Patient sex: M
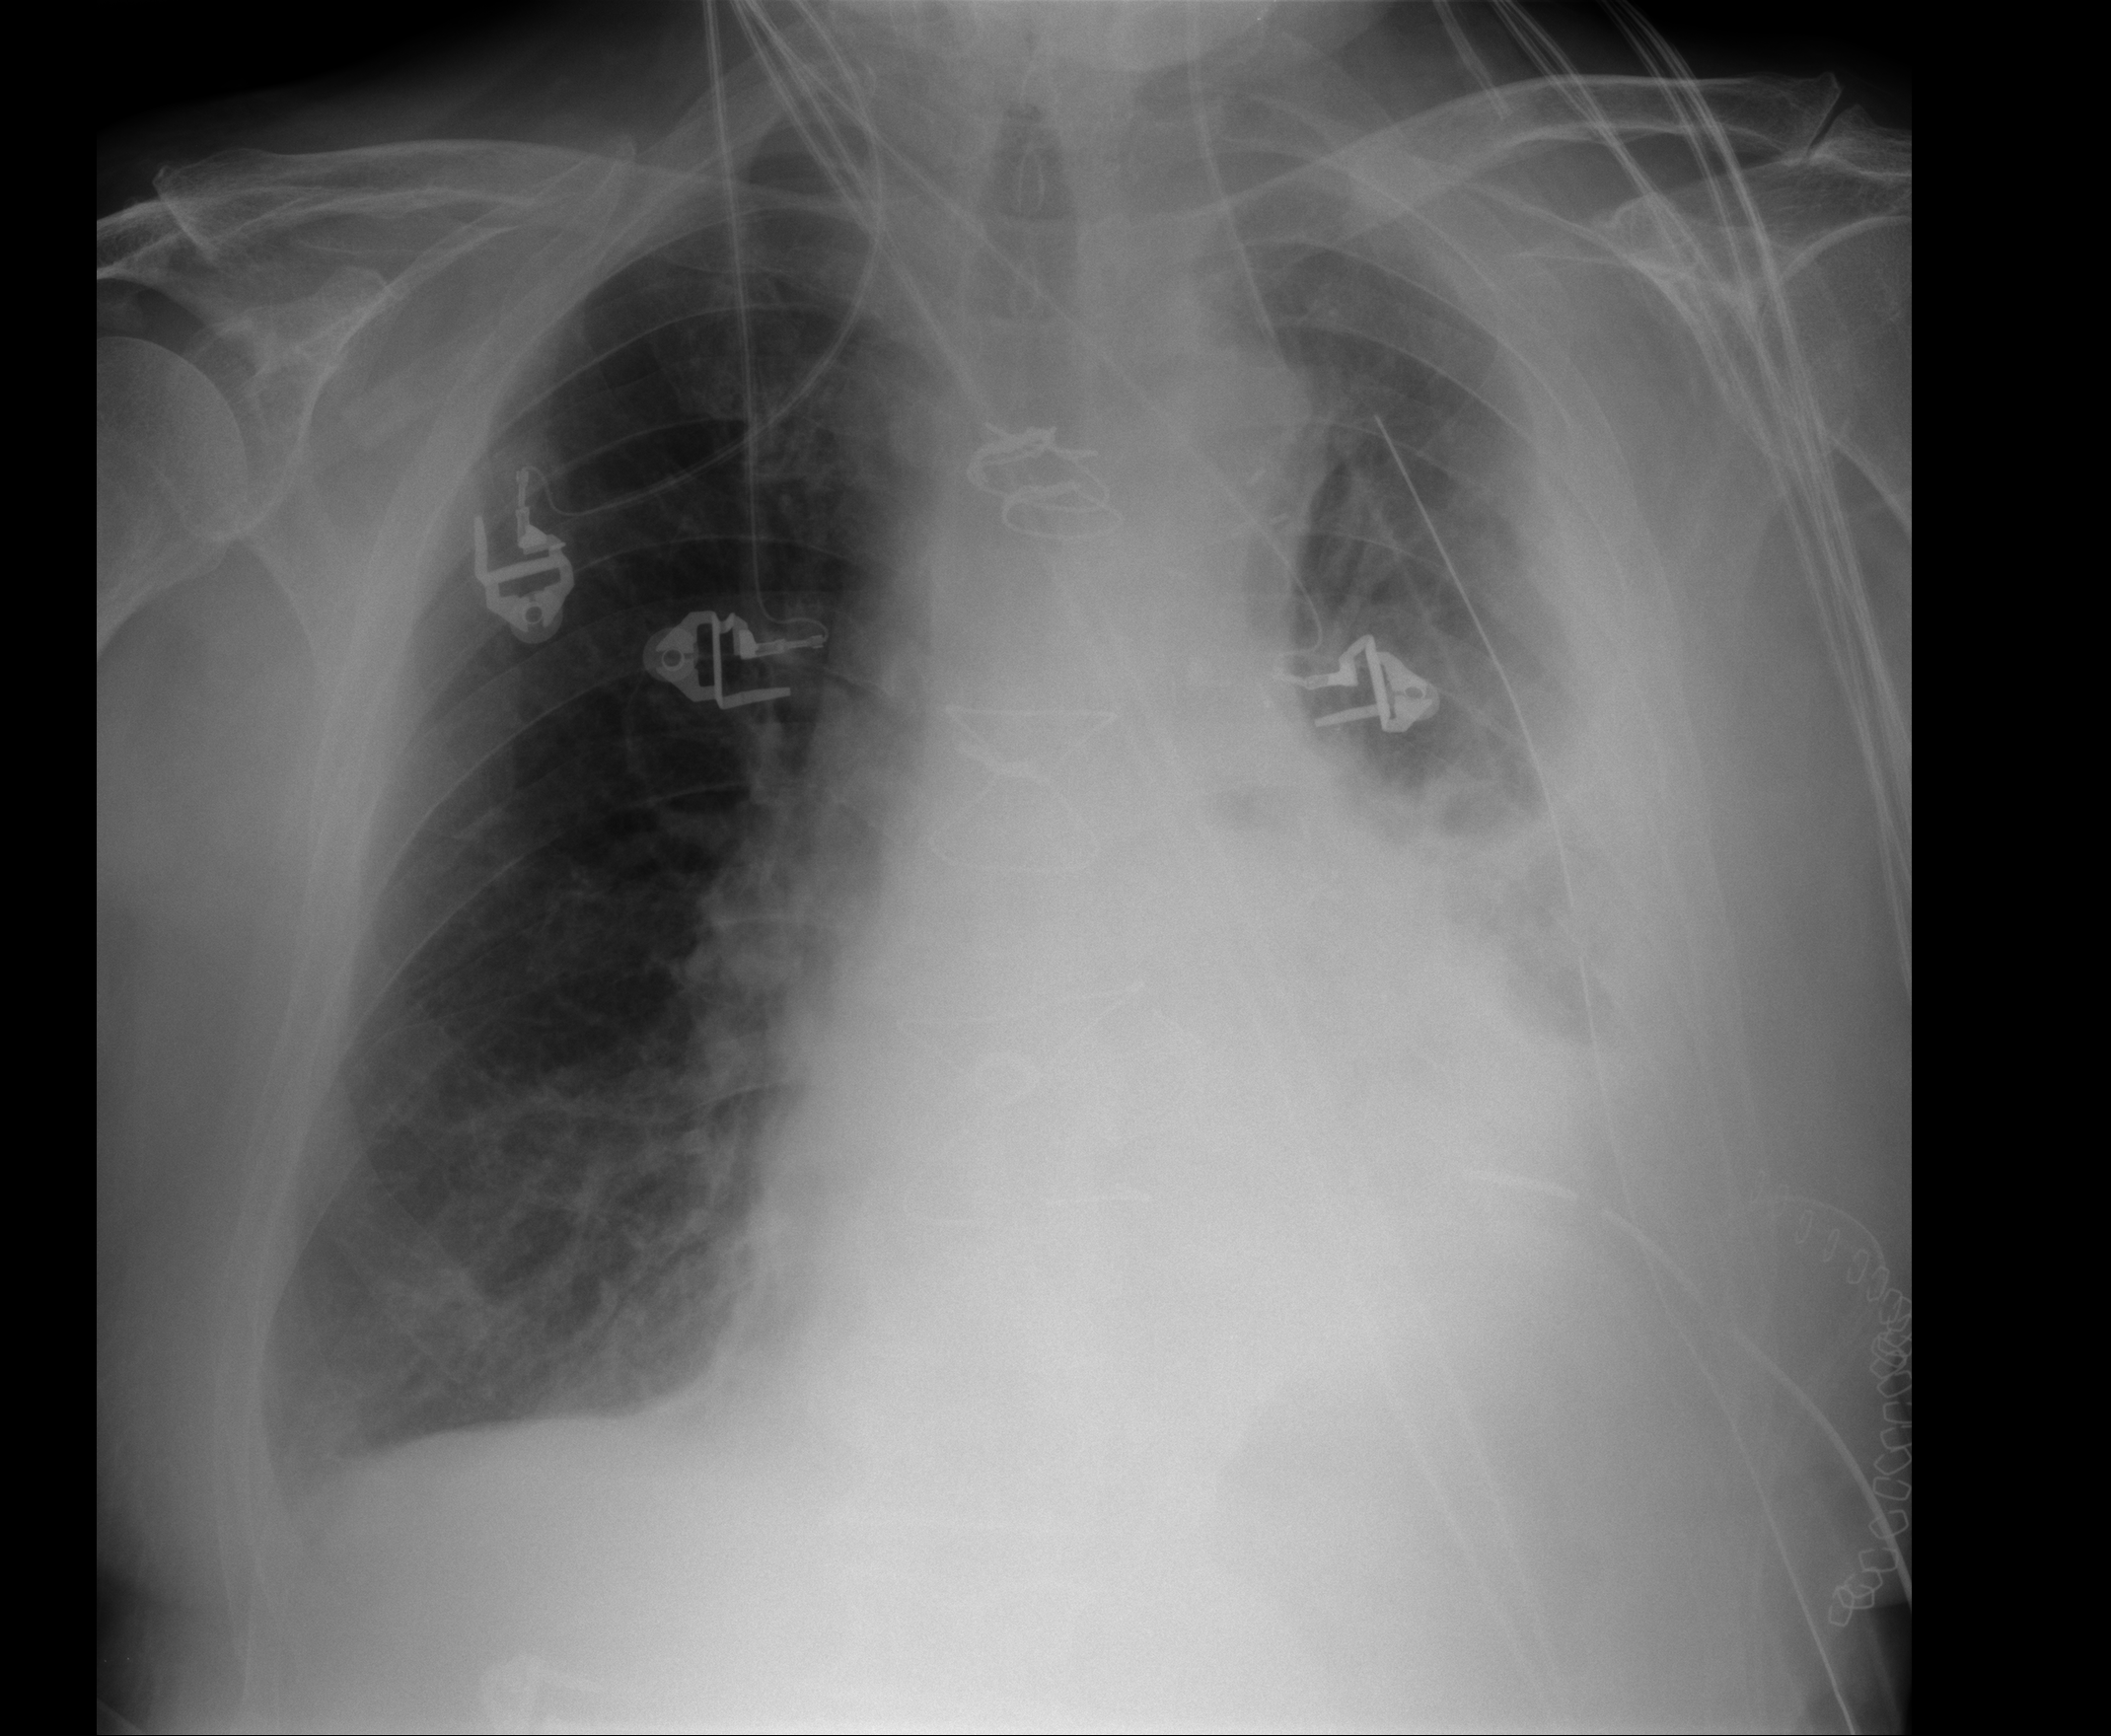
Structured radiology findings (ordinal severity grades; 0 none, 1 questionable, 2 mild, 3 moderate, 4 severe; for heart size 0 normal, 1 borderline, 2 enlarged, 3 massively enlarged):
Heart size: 2
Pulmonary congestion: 0
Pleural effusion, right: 0
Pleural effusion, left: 2
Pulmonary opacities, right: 0
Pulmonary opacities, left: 0
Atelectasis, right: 2
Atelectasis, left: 3